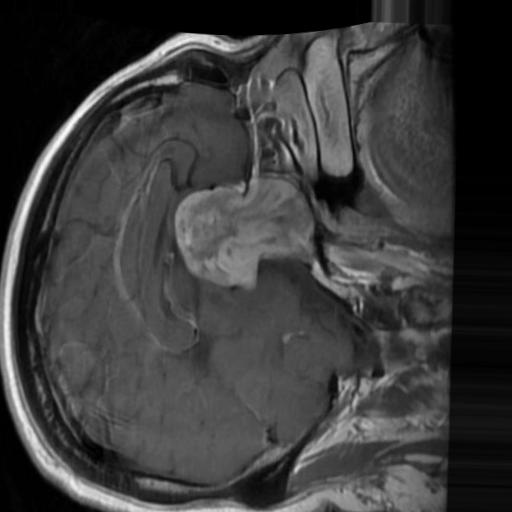
Label: brain_tumor